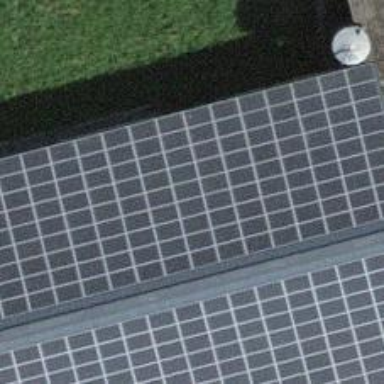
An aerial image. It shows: Solar power generator using photovoltaic method with solar photovoltaic panel types.